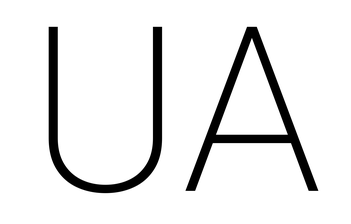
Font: Roboto_ExtraLight